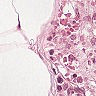
Metastatic tissue present: no